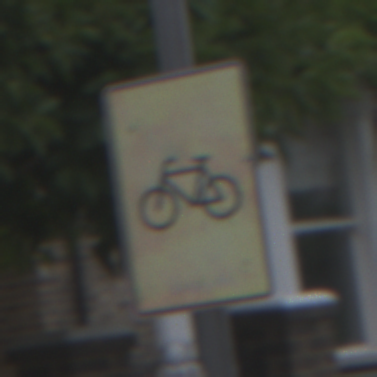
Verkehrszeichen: RadverkehrOhnePfeilsymbol
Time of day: MorningAfternoon
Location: Outdoor (Urban)
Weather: Overcast
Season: NotSpecified
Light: Natural